Question: I'm using following code for rotate my image
'''
public class Field extends Canvas implements ActionListener {
@Override
public void paint(Graphics grphcs) {
super.paint(grphcs);
Graphics2D g2d = (Graphics2D) grphcs;
AffineTransform affine = new AffineTransform();
int angle = car.getAngle();
Image image = car.getCarImage();
int x = (int) car.getX();
int y = (int) car.getY();
affine.rotate(Math.toRadians(angle), x + image.getWidth(null) / 2,
y + image.getHeight(null) / 2);
g2d.setTransform(affine);
g2d.drawImage(image, x, y, null);
}
....
'''
if angle equals, for example, 5 image quality is lost.

What's the problem?
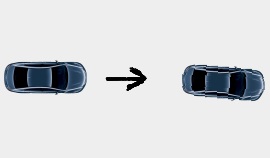
Answer: The other answers are half correct: Your problem can be solved by setting a RenderingHint. But in this case, it's not antialiasing.
Try adding this before you apply your transform:
'''
g2d.setRenderingHint(RenderingHints.KEY_RENDERING,
RenderingHints.VALUE_RENDER_QUALITY);
'''